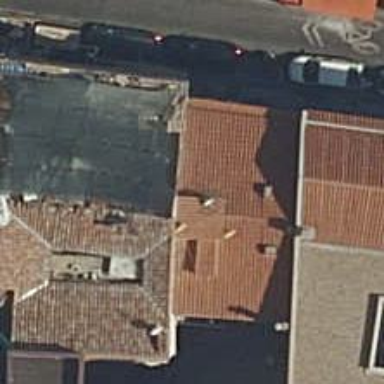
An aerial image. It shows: Pub.